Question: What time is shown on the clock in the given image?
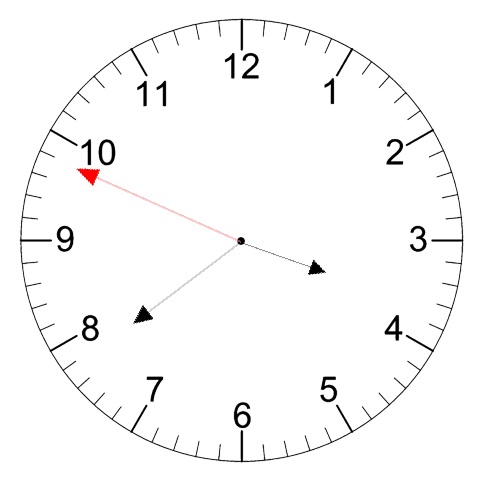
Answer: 03:38:49